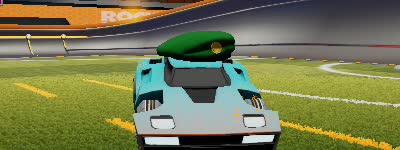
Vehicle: breakout